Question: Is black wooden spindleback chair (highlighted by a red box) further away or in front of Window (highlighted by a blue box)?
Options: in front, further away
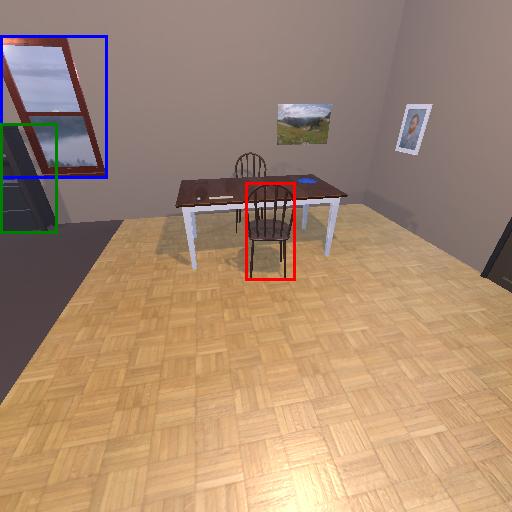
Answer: in front